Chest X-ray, AP view. Patient: 49 years old, sex M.
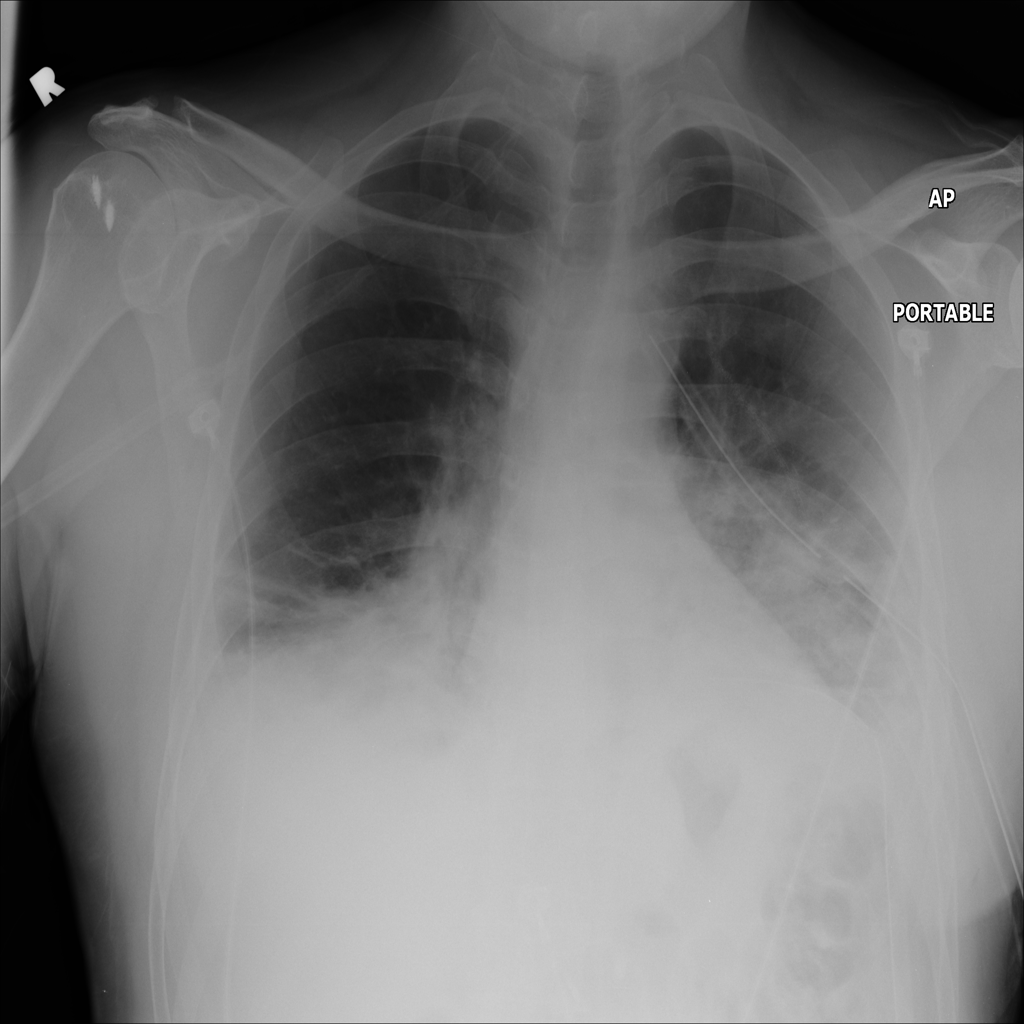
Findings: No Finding